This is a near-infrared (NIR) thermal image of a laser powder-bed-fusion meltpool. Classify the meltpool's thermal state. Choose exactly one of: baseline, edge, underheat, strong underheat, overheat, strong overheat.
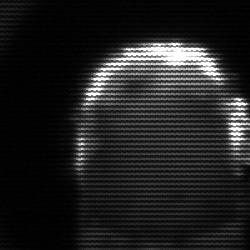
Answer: baseline